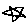
Label: star